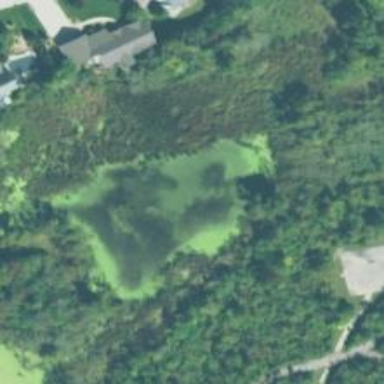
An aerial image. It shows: Pond surrounded by natural water.